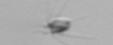
Label: Calciopappus